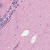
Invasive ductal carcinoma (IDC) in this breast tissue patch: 0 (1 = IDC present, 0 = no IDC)